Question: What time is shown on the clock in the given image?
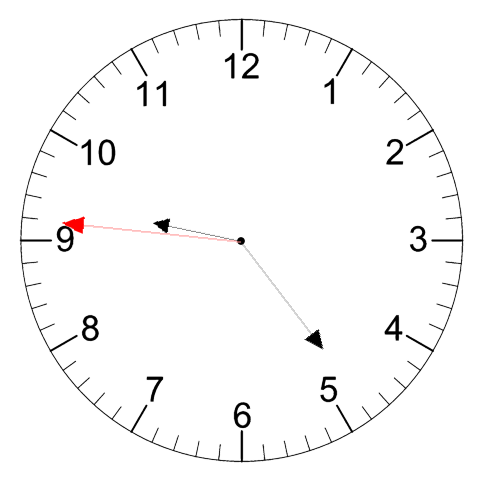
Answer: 09:23:46